Question: I have searched several different sources including blogs, books and stackoverflow. Most of the answers about this question is about rotating object itself. For that we can use Anchor point and it works all good. What I want to do is rotate object around imaginary circle, so the tangent is always vertical(90 degrees) to center of the circle. The best way to imagine my problem is to take a gauge with point instead of arrow.
Example:

So, I know two ways, to add image/view inside another view, which is exactly the same size as imaginary circle and rotate it around itself. Some kind of masked UIView or image so we have virtually only one arrow, but we have a one a lot bigger element.
What do I want here then? I want to know is there a way to deal with this using layer, is there a way to set remote point as a center of rotation for element?
I will accept abstract answers with links to documentation which will prove your argument(s).
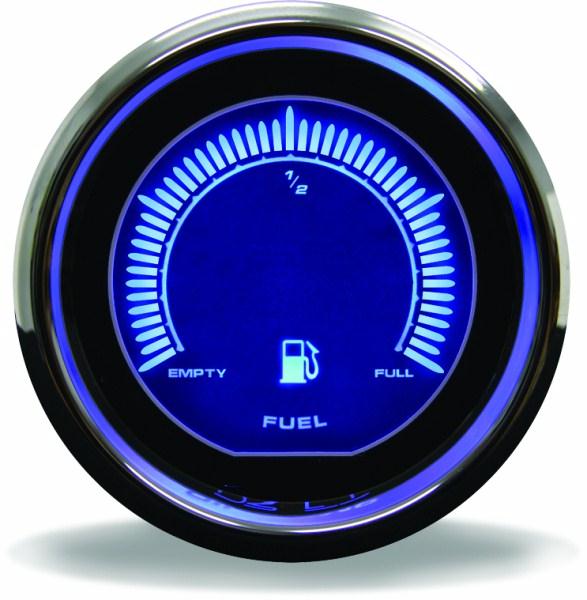
Answer: Okay, found a solution. It was rotating point I found after few more hours of research. Solution is here :
<URL>
Another usefull link is here:
<URL>
Hope it helps someone out there.